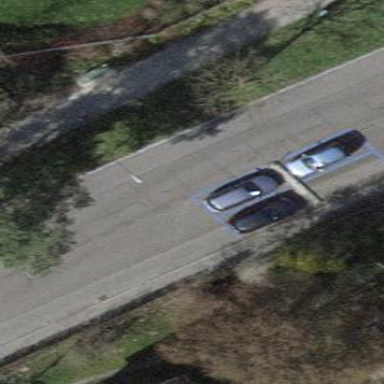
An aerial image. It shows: Parking lane designated for parking.